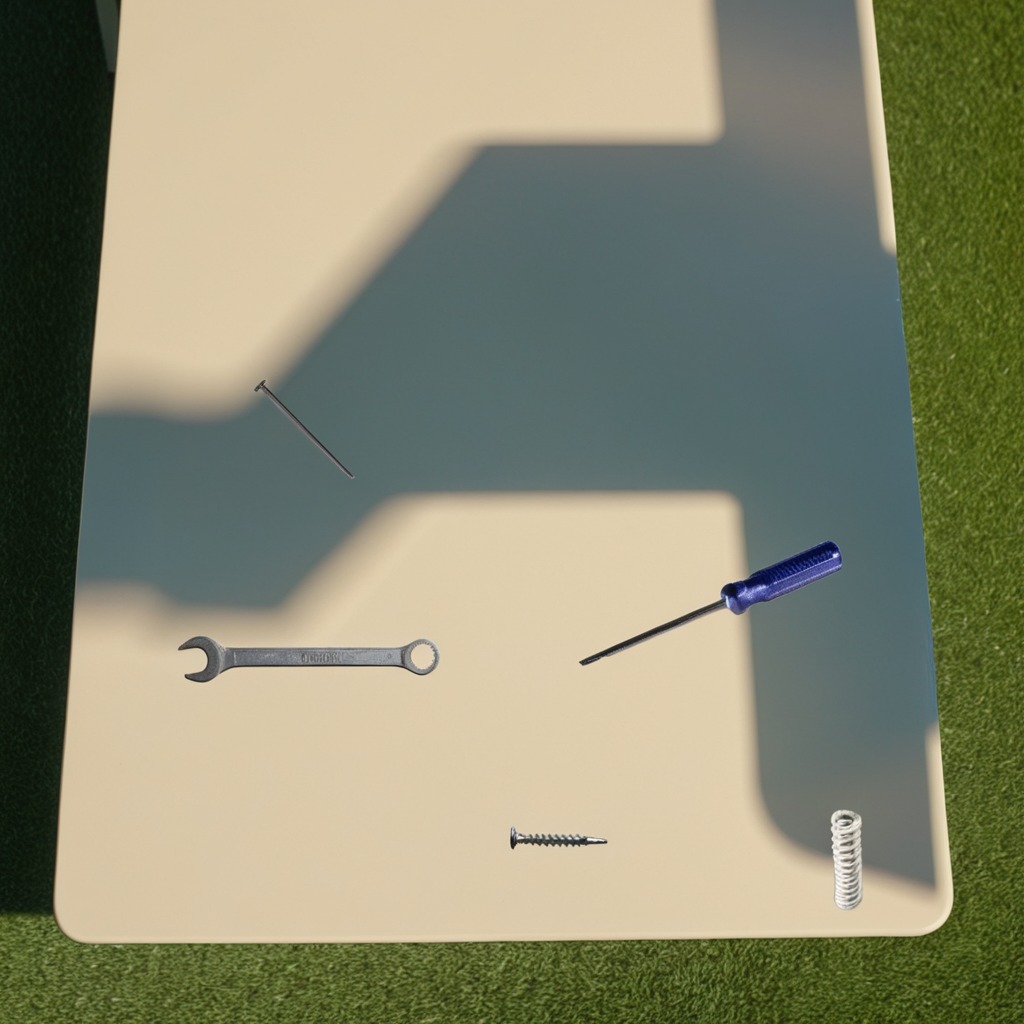
A metal machine screw, an iron nail, a coiled metal spring, a screwdriver, and a wrench are lying on the clean utility table in a temporary outdoor tool station.